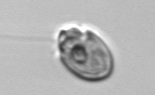
Label: Amphidinium